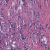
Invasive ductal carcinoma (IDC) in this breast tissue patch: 1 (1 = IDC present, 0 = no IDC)